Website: home-depot
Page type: delivery-shipping
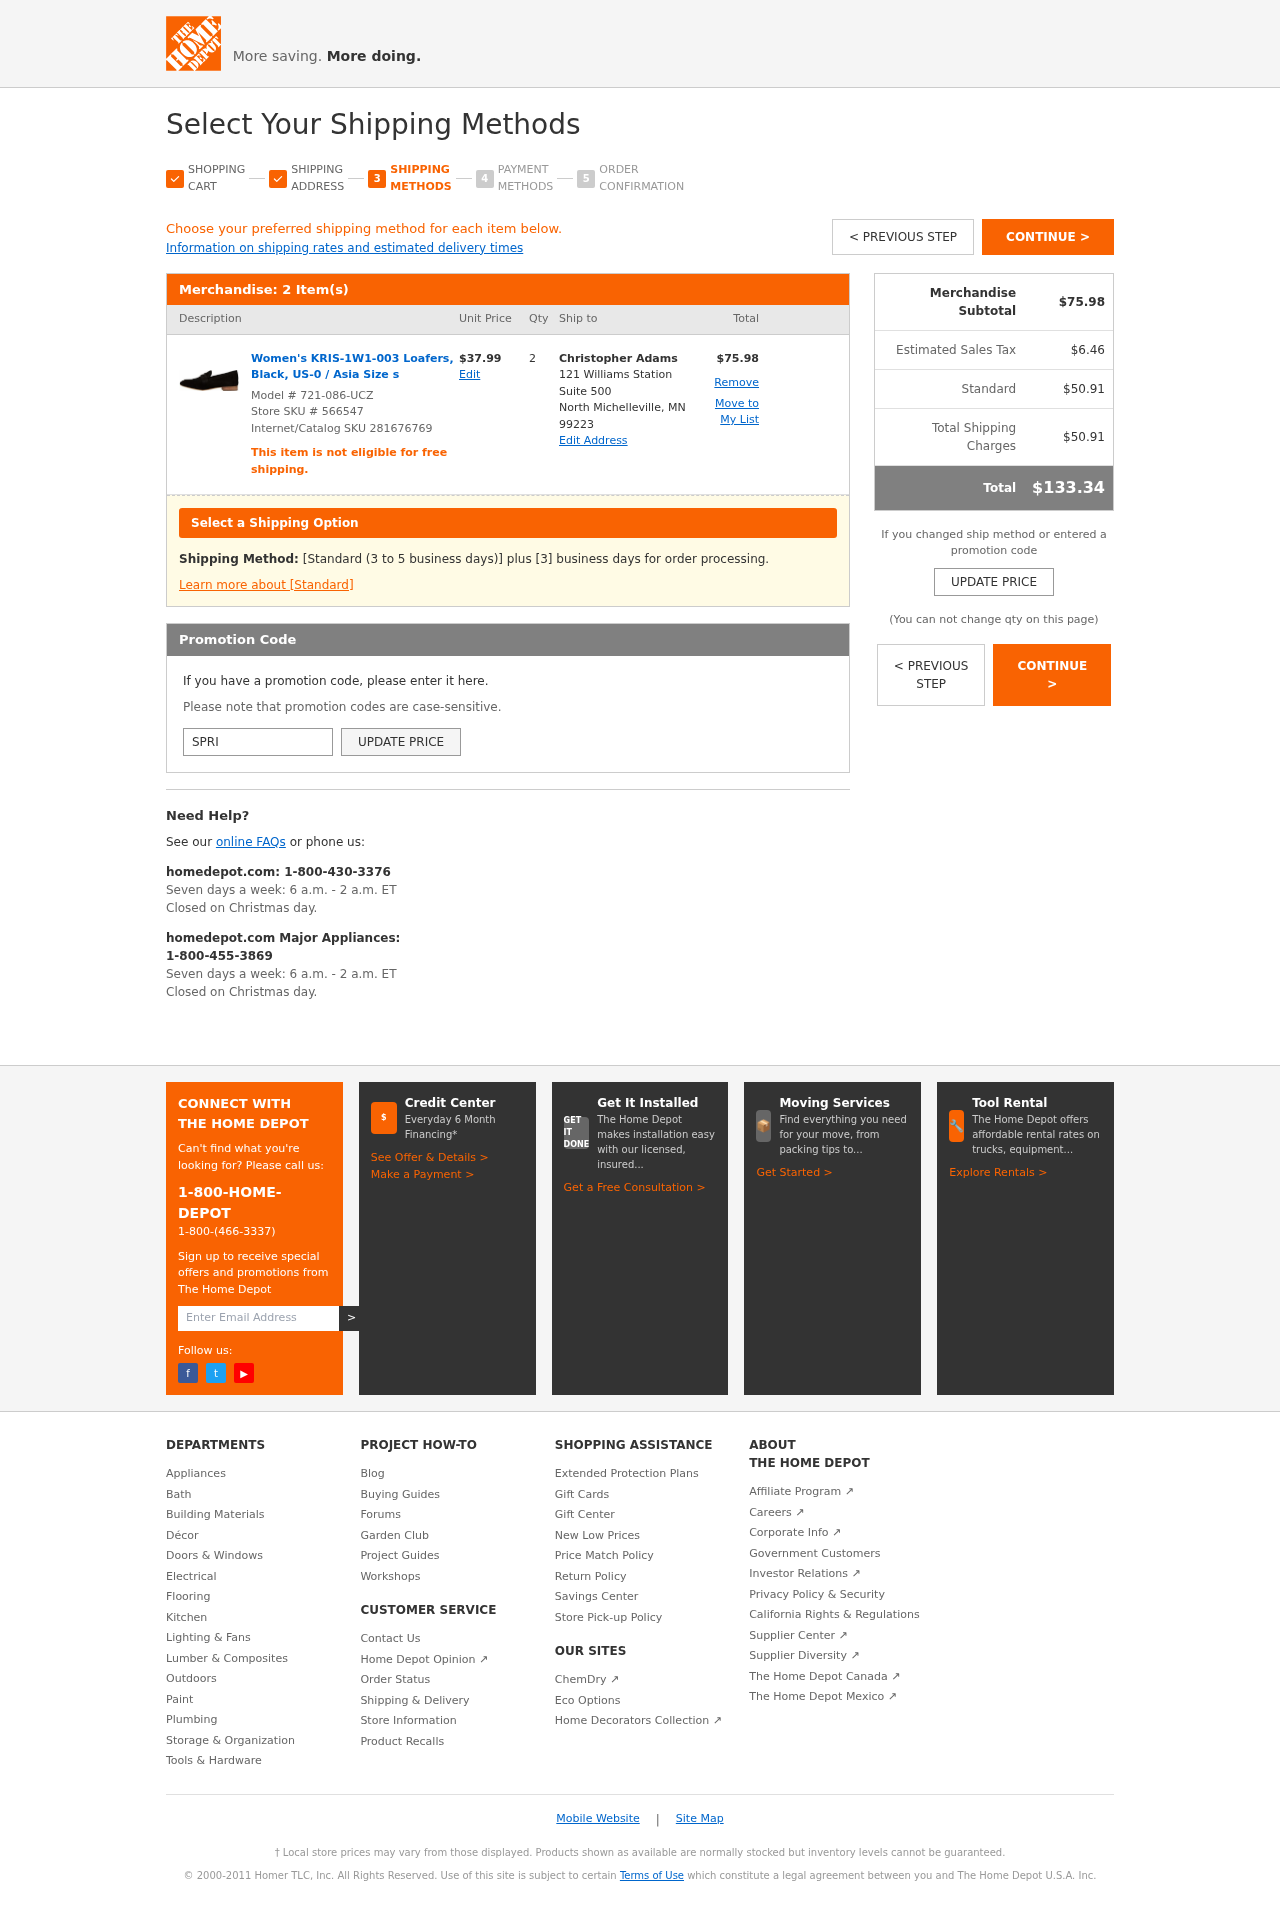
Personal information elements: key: PII_CITY_STATE_ZIP
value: North Michelleville, MN 99223
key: PII_FULLNAME
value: Christopher Adams
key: PII_PROMO_CODE
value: SPRING56
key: PII_STREET
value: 121 Williams Station Suite 500
Product elements: key: PRODUCT1_NAME
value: Women's KRIS-1W1-003 Loafers, Black, US-0 / Asia Size s
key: PRODUCT1_PRICE
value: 37.99
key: PRODUCT1_QUANTITY
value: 2
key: PRODUCT_MODEL_NUMBER
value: Model # 721-086-UCZ
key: PRODUCT1_LINE_TOTAL
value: $75.98
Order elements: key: ORDER_NUM_ITEMS
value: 2 Item(s)
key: ORDER_SUBTOTAL
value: $75.98
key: ORDER_TAX
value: $6.46
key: ORDER_SHIPPING_COST
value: $50.91
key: ORDER_SHIPPING_TOTAL
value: $50.91
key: ORDER_TOTAL
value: $133.34
Other elements: key: STORE_SKU
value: Store SKU # 566547
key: INTERNET_SKU
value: Internet/Catalog SKU 281676769